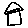
Label: house